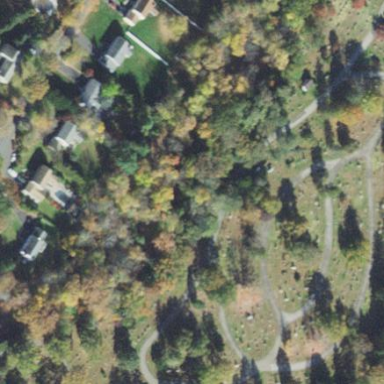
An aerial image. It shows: Cemetery area categorized as "Cemetery".